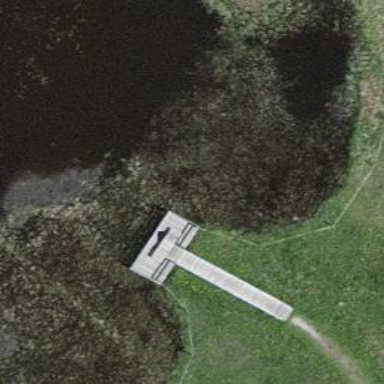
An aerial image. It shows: Bench.